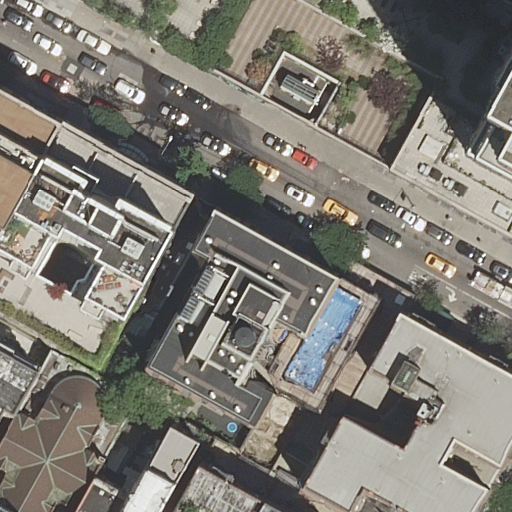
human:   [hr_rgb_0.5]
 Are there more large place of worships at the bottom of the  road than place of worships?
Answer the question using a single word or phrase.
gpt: no

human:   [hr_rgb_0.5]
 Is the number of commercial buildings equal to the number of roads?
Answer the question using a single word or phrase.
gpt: yes

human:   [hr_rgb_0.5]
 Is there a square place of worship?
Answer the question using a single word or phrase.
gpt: no

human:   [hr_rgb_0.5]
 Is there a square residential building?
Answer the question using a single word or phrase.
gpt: no

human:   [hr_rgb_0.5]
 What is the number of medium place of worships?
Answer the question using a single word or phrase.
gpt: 0

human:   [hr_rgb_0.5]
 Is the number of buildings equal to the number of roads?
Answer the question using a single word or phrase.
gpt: no

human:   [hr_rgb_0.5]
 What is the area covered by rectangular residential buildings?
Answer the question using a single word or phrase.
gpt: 3061m2

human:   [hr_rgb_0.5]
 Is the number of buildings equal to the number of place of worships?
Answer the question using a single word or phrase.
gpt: no

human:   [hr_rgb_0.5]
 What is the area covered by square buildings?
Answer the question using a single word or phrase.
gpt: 0m2

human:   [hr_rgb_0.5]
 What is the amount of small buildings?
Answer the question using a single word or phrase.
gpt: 2

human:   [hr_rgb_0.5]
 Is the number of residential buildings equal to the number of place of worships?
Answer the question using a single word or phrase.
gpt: no

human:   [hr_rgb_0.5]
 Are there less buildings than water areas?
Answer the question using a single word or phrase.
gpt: no

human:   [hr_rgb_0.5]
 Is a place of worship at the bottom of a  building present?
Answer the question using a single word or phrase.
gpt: yes

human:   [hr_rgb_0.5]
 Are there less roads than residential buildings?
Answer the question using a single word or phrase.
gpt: yes

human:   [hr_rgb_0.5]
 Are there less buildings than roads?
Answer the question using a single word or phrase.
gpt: no

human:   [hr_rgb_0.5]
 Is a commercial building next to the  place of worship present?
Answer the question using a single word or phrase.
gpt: yes

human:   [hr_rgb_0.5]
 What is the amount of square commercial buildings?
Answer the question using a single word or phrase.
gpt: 0

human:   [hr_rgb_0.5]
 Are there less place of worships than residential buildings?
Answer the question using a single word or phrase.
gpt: yes

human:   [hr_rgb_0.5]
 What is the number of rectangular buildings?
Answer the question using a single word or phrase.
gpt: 9

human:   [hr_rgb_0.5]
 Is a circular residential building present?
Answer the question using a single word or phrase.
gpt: no

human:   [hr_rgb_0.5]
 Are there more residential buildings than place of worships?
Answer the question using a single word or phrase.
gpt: yes

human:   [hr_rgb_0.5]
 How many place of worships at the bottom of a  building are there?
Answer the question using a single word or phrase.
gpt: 1

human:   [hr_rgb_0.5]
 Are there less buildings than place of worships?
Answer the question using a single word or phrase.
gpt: no

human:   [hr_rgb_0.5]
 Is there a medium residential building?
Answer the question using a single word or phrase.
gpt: yes

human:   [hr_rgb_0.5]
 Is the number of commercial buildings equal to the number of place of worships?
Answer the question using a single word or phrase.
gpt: yes

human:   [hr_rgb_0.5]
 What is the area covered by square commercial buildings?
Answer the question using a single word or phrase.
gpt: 0m2

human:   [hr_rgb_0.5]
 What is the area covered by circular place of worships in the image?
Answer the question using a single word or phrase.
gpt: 0m2

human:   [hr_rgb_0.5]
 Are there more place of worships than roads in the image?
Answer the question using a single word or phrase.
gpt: no

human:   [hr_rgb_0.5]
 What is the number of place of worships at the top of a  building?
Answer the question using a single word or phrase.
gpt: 0

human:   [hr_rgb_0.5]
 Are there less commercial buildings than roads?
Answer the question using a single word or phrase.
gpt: no

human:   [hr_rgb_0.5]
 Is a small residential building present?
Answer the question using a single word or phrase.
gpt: yes

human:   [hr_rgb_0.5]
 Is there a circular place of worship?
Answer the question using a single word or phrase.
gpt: no

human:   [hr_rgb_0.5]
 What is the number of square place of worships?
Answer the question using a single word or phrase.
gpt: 0

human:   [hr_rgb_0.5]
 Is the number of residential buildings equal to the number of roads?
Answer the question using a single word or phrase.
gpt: no

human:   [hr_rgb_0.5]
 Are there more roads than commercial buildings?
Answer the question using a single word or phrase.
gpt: no

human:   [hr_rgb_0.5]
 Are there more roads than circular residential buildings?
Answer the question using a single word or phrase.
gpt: yes